Field crop: maize
Growth stage: 2
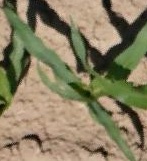
Species: maize